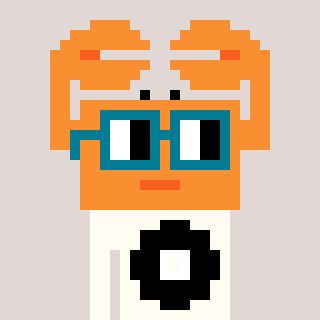
a pixel art character with square dark green glasses, a crab-shaped head and a grayscale-colored body on a warm background